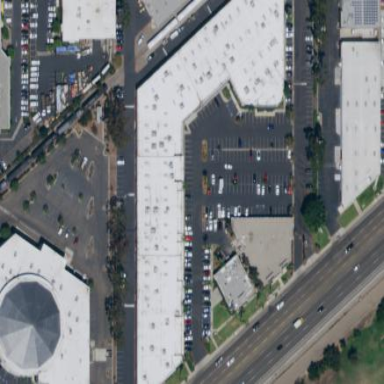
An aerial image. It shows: Industrial building.